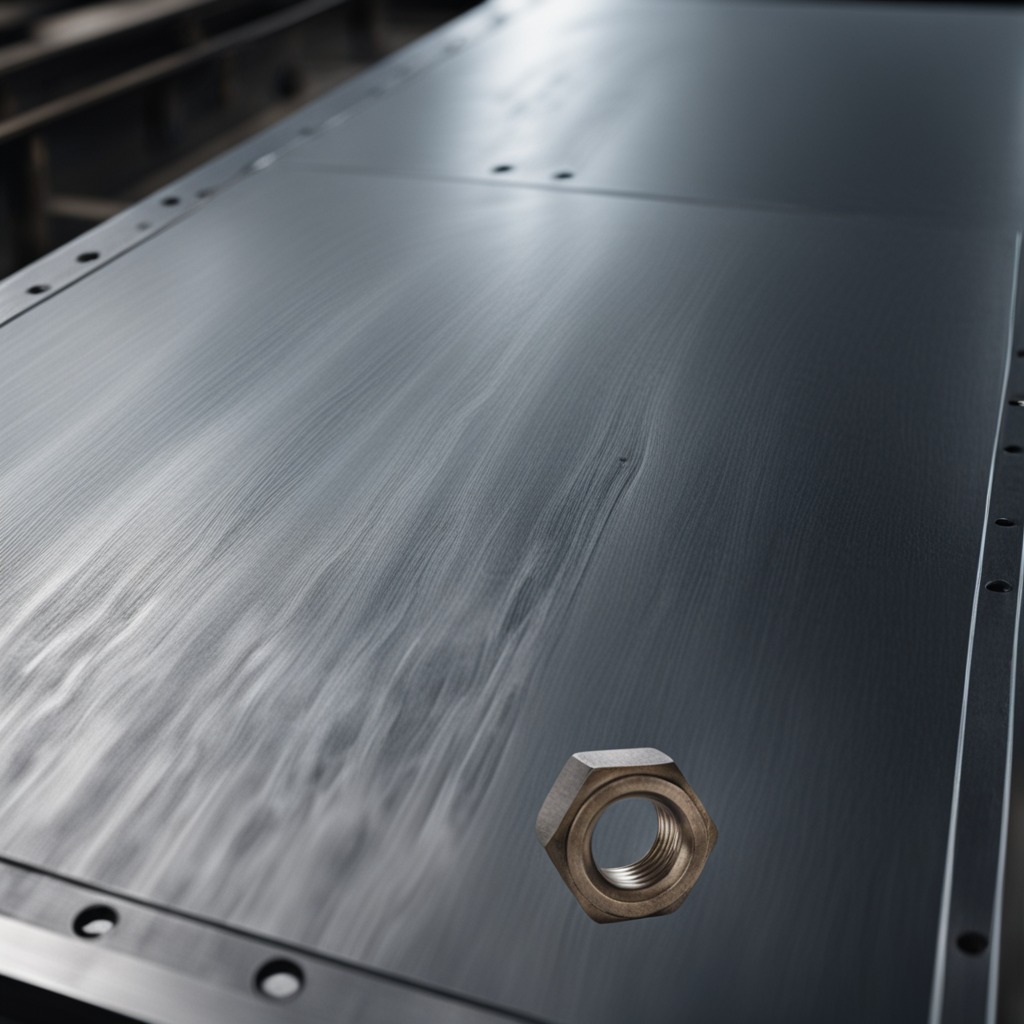
A metal nut is lying on the cold steel table in a mining workshop.